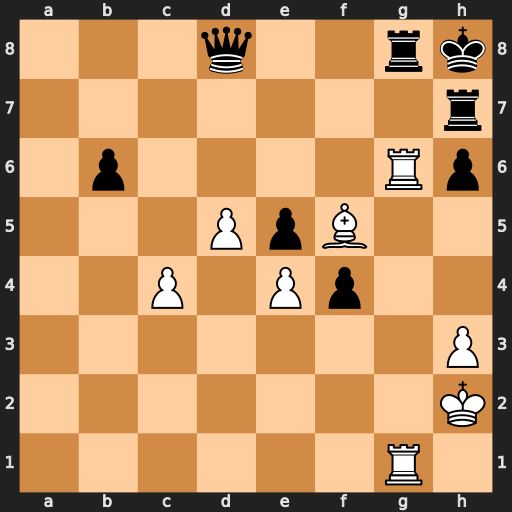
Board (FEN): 3q2rk/7r/1p4Rp/3PpB2/2P1Pp2/7P/7K/6R1
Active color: w
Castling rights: -
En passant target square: -
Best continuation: Rxg8+ Qxg8 Rxg8+ Kxg8 Bxh7+